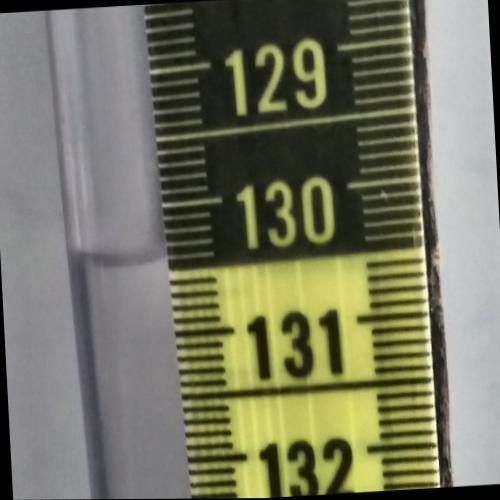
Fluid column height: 130.4 cm